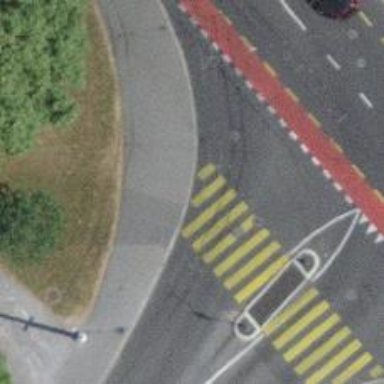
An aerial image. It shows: Kerb barrier.